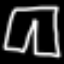
Label: pants